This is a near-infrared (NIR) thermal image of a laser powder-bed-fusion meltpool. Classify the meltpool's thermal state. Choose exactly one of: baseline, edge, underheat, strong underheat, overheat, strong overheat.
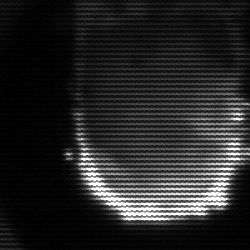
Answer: baseline